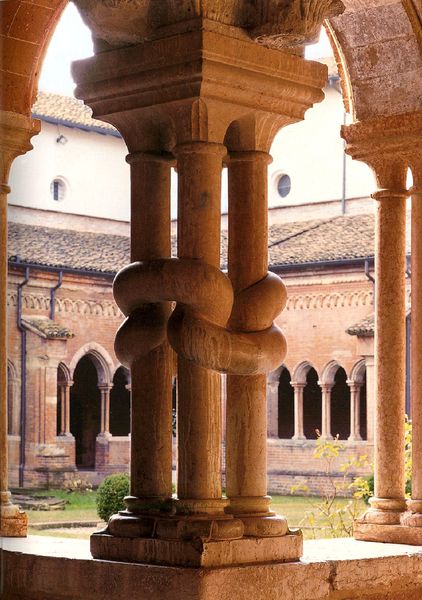
Titel: Ehemalige Zisterzienserabtei Chiaravalle della Colomba
Standort: (I Emilia Romagna) (EU - I - Emilia Romagna)
Schlagwörter: baum, bäume, grün, fenster, pfeiler, säulen, anlage, dach, gebäude, park, architektur, knoten, sockel, stein, busch, kirche, garten, ecke, bogen, mauer, hof, rundbogen, foto, bögen, innenhof, kloster, arkaden, kapitelle, kapitell, fries, sims, spitzbogen, wulst, kapitel, säulengang, kreuzgang, nischen, romanisch, atrium, sevilla, klostergang, buchbaum, burgos, wandelgänge